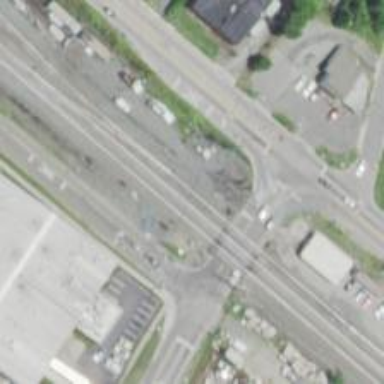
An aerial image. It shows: Railway level crossing.